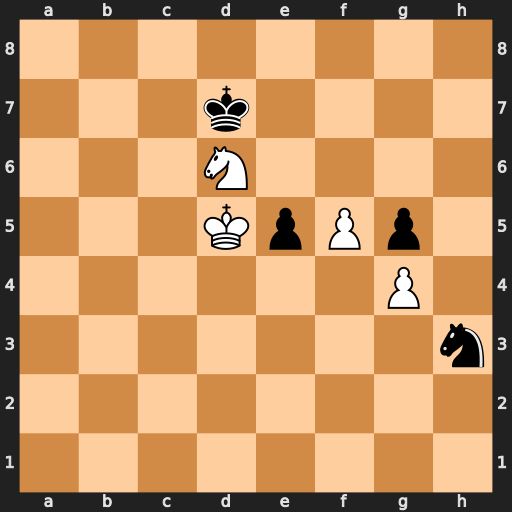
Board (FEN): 8/3k4/3N4/3KpPp1/6P1/7n/8/8
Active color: w
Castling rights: -
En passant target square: -
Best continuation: Ne4 Nf4+ Kxe5